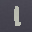
Label: 1